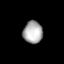
Tissue: lung
Cell type: Endothelial cells
Senescence score: 0.6319
Nuclear area (px): 430
Mean DAPI intensity: 168.563